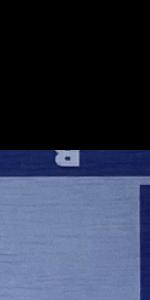
Label: Empty